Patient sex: M
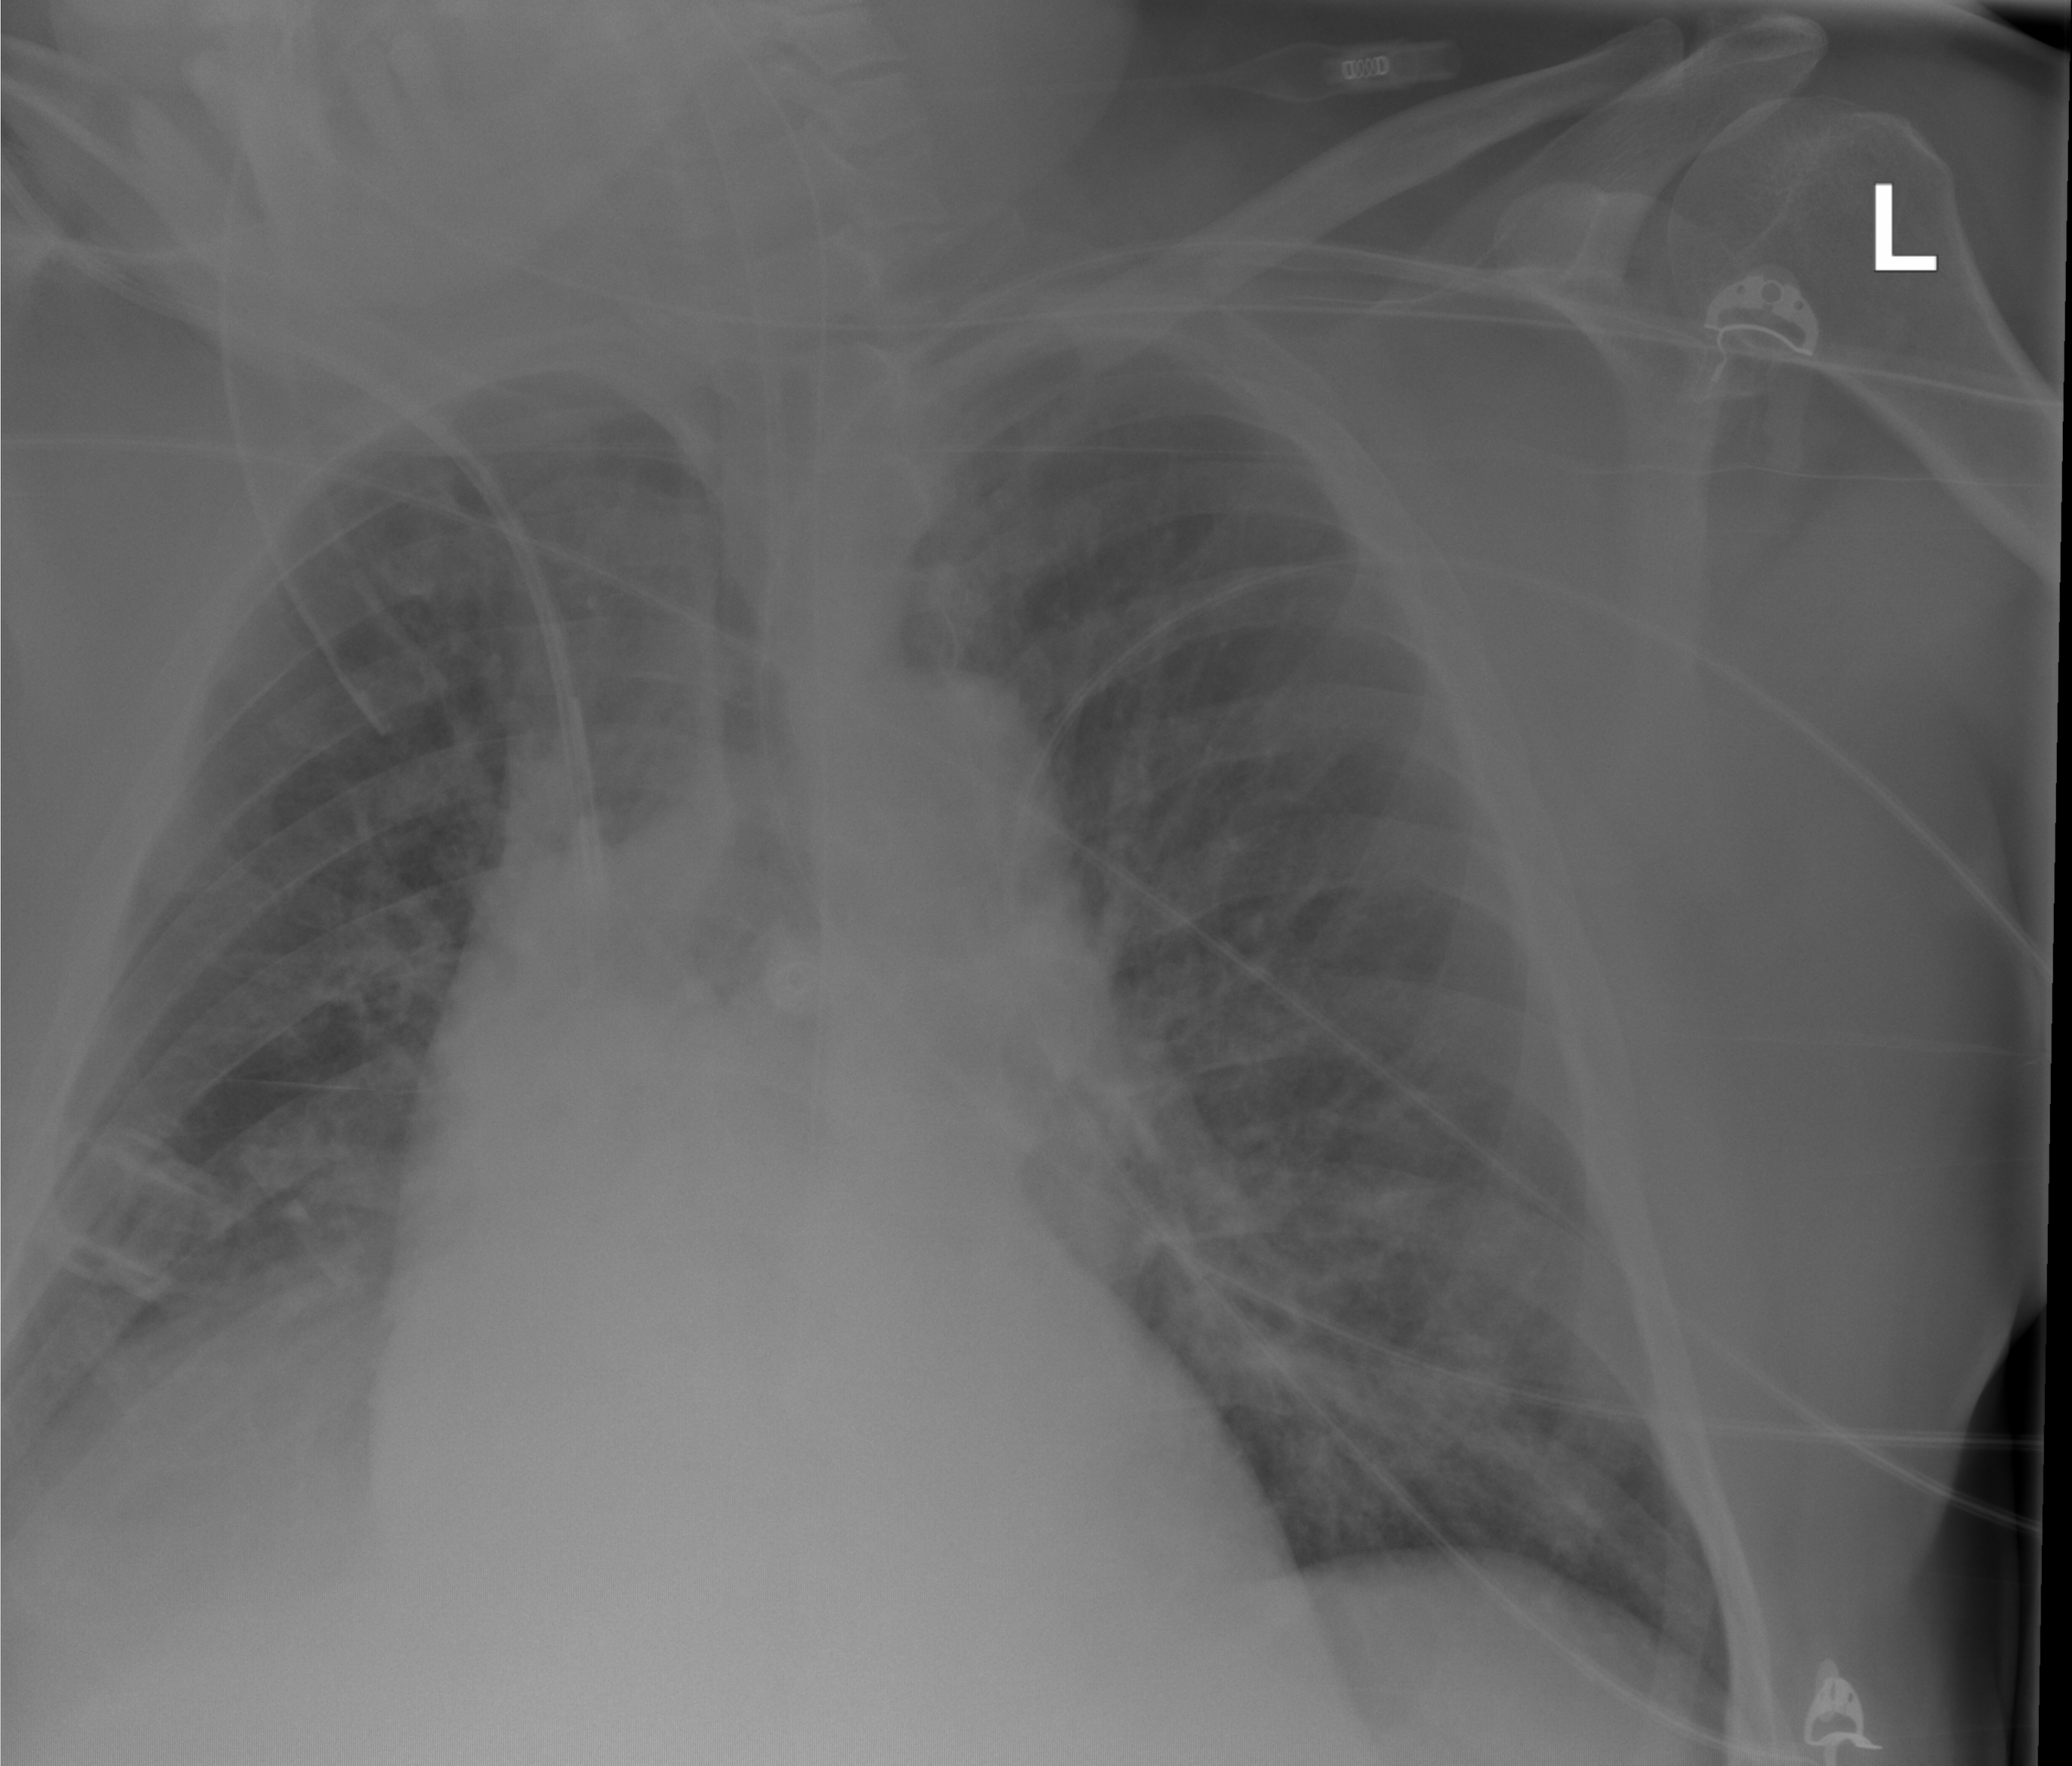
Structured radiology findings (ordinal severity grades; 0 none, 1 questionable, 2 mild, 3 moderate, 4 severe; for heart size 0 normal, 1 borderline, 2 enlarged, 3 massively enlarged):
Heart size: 2
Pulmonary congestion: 2
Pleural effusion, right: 0
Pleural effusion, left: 0
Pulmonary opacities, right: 1
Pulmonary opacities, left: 1
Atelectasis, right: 2
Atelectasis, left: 0